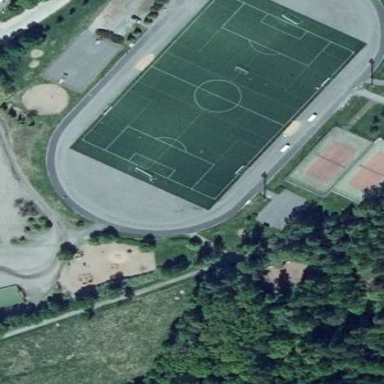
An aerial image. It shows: Artificial turf soccer pitch for leisure sports.